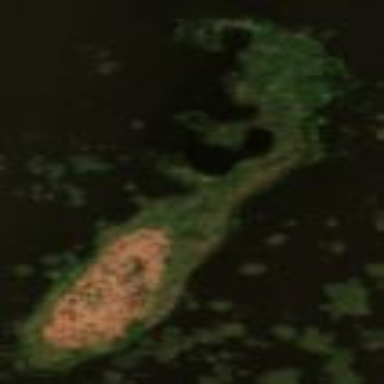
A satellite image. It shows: Islet covered with scrub vegetation.